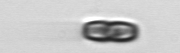
Label: pennate